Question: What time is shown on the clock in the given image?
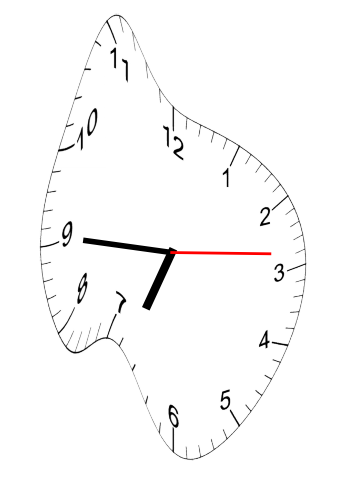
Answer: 06:45:14